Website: macys
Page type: customer-info-address
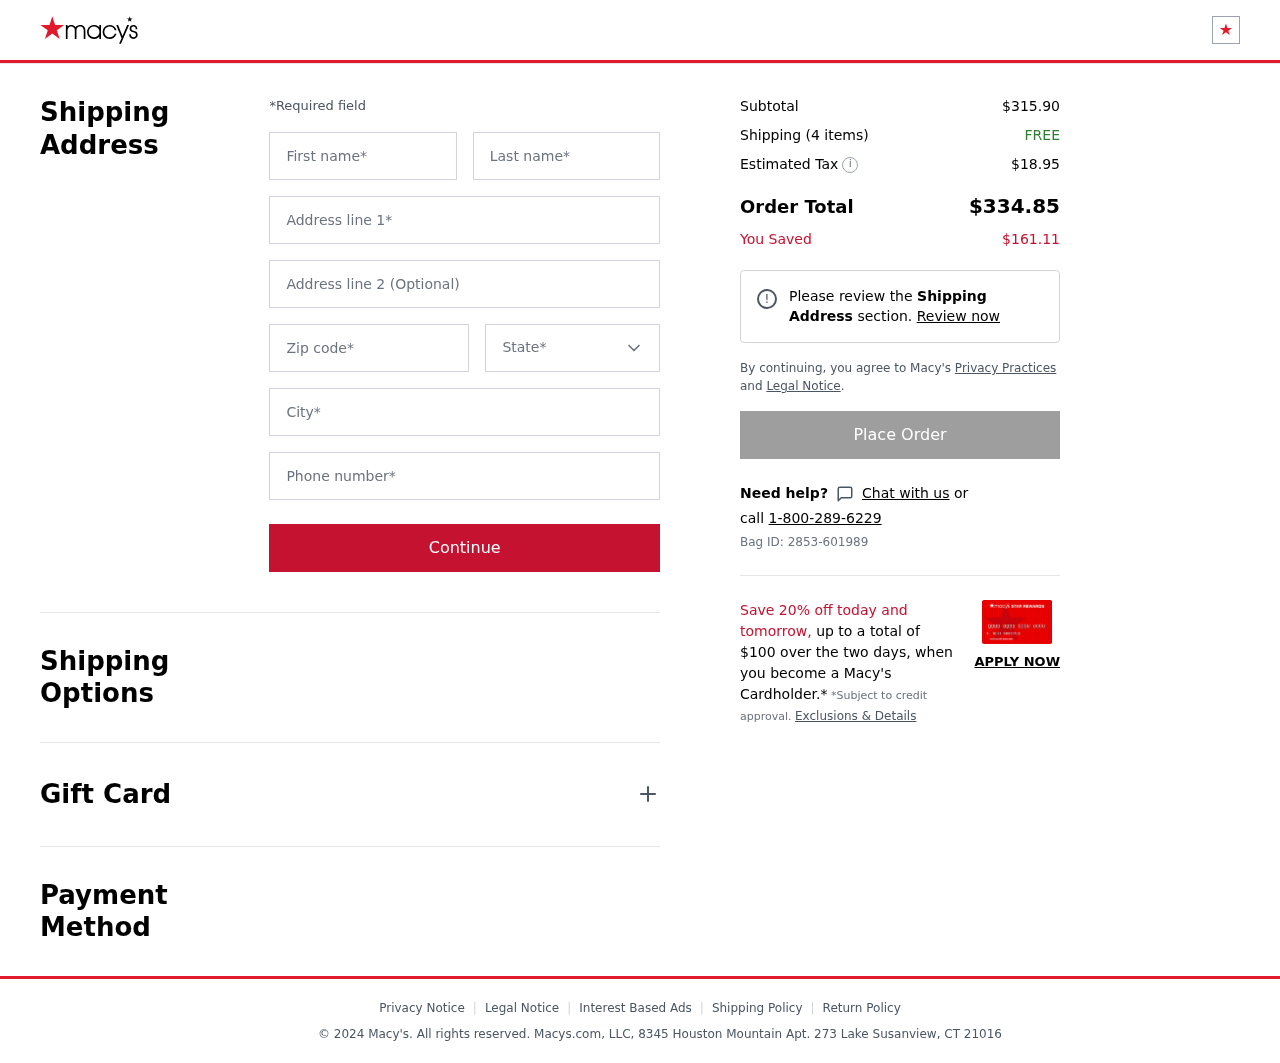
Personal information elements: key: PII_CITY
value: Lake Susanview
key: PII_FIRSTNAME
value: Kathleen
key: PII_LASTNAME
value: Parsons
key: PII_PHONE
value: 3686234948
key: PII_POSTCODE
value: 21016
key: PII_STATE
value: Connecticut
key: PII_STREET
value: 8345 Houston Mountain Apt. 273
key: PII_STREET2
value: Suite 547
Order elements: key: ORDER_SUBTOTAL
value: $315.90
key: ORDER_NUM_ITEMS
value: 4
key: ORDER_SHIPPING_COST
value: FREE
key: ORDER_TAX
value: $18.95
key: ORDER_TOTAL
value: $334.85
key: ORDER_SAVINGS
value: $161.11
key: ORDER_BAG_ID
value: Bag ID: 2853-601989